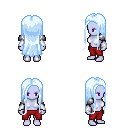
a pixel art fantasy rpg character, female body template, dark elf, purple skin, steel arm armor, red pants, white cyan extra-long hairstyle, white cloth bracers, four views (front, back, left, right), 2x2 character sprite sheet, small pixel art, hard edges, no anti-aliasing